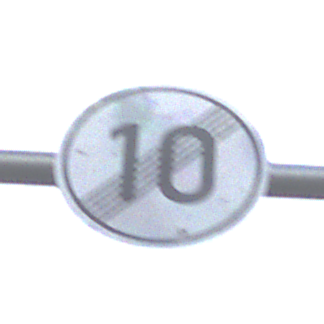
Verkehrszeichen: EndeGeschwindigkeit10
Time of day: MorningAfternoon
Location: Outdoor (RoadRail)
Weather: PartlyCloudy
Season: NotSpecified
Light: Natural